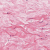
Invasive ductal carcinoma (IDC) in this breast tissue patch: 0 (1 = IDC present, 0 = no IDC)